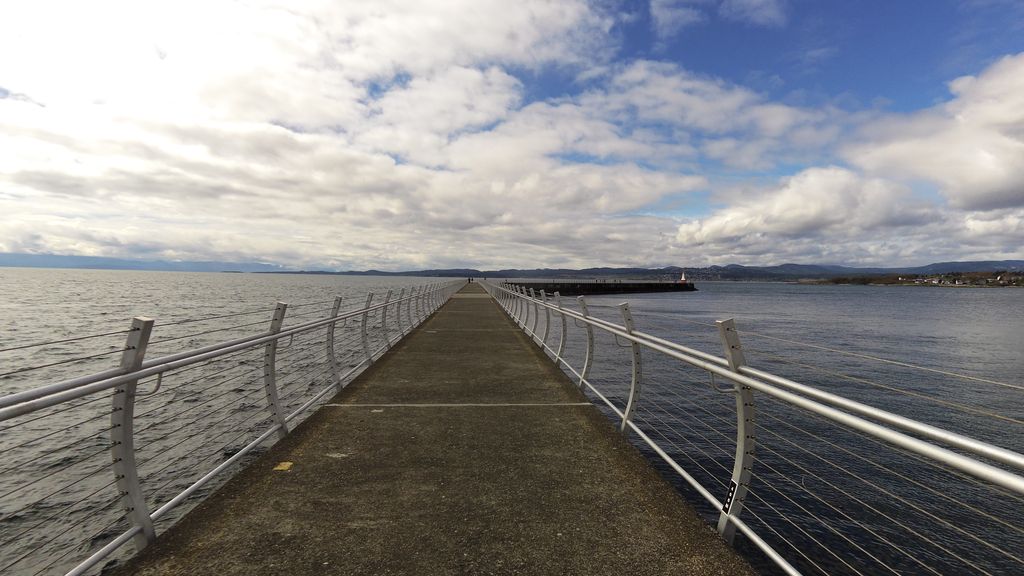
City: victoria